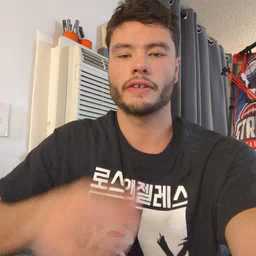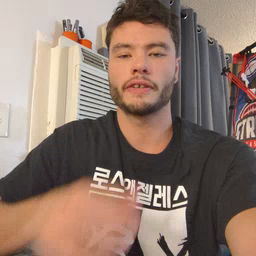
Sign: person